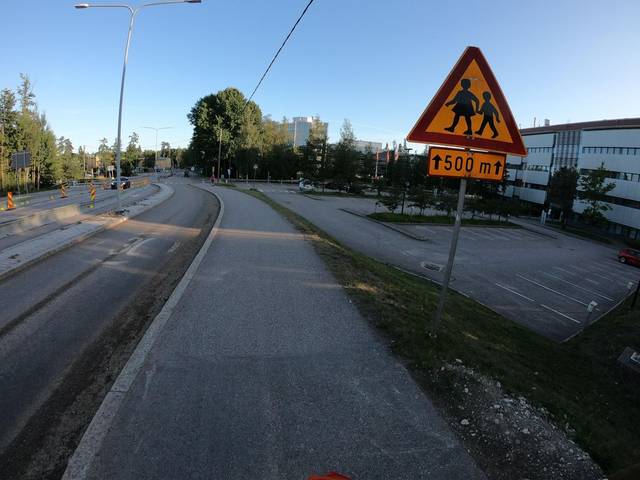
Region: Finland
Coordinates: 60.225, 24.759